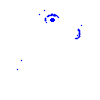
Particle: pion